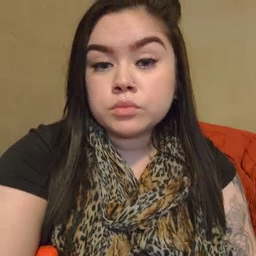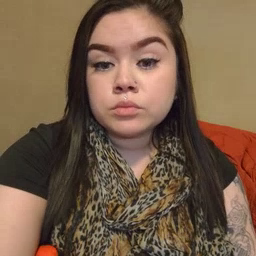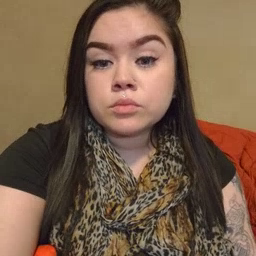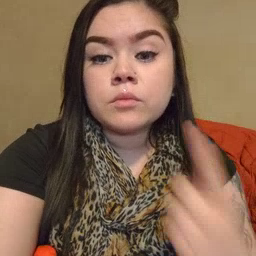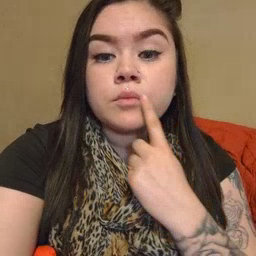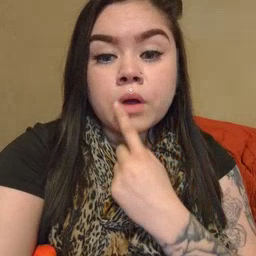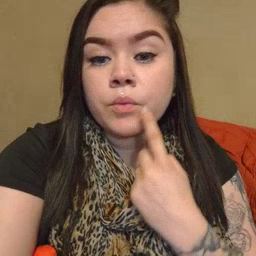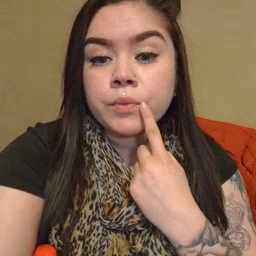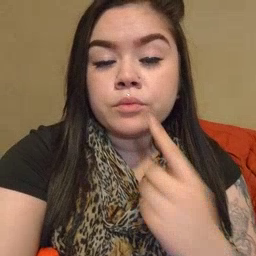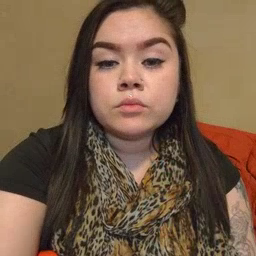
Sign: mouth